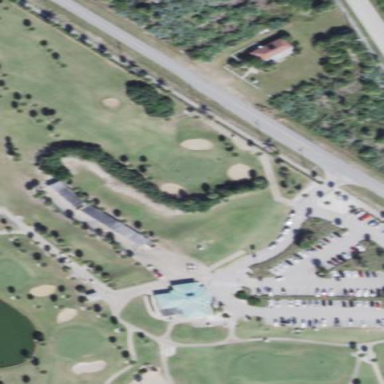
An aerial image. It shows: Grassy area designated as driving range for golf.